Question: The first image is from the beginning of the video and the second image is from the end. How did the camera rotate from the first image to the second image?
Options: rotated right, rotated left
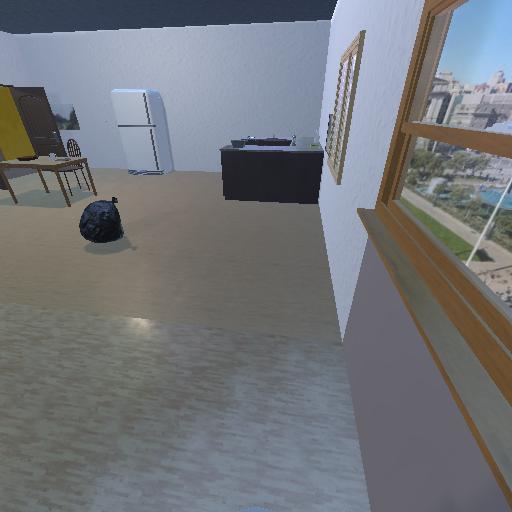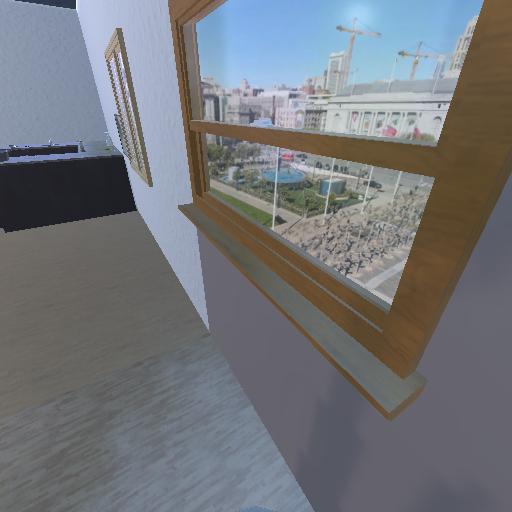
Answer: rotated right